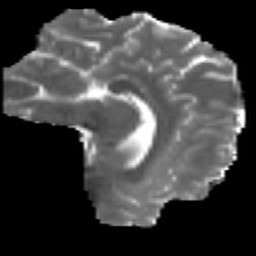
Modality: MD
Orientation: sagittal
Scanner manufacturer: ge
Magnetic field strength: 3 T
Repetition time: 7.98 s
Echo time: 0.0701 s